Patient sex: M
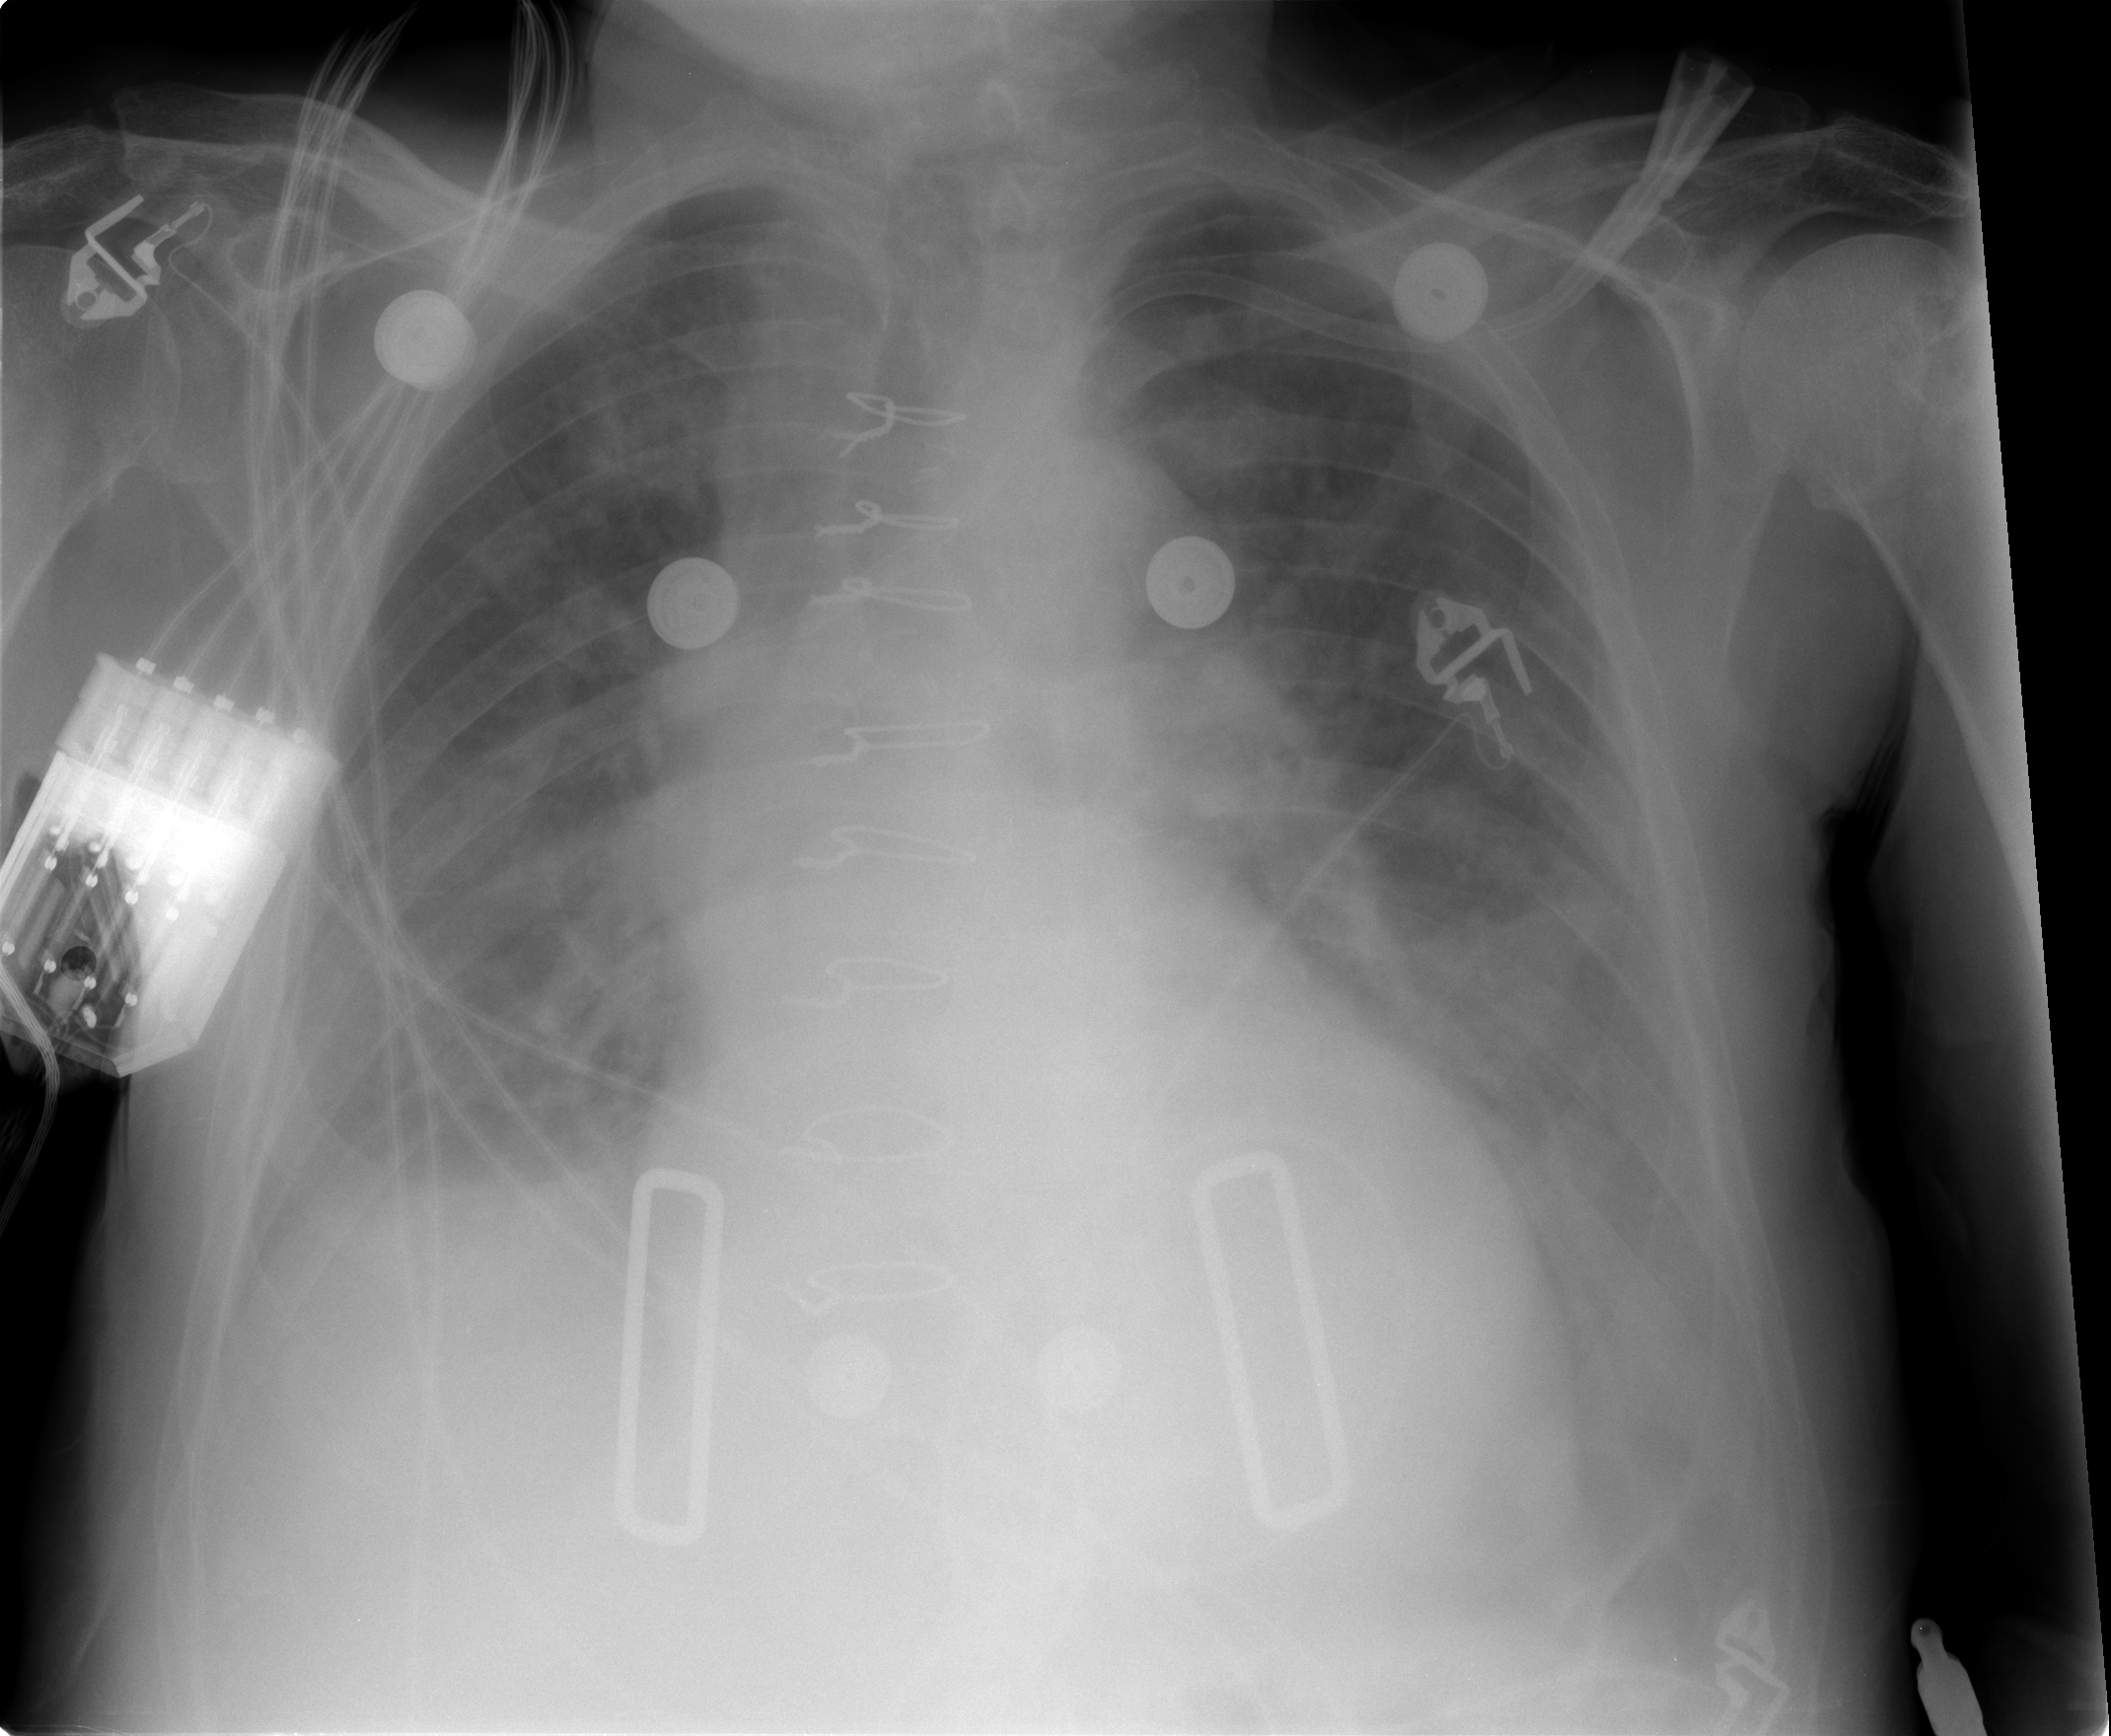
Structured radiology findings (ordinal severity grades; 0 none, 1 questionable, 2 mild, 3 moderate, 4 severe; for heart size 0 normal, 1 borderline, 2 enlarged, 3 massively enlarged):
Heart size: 2
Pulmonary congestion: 2
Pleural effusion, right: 2
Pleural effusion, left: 3
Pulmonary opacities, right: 2
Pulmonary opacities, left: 2
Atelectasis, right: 2
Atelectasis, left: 2